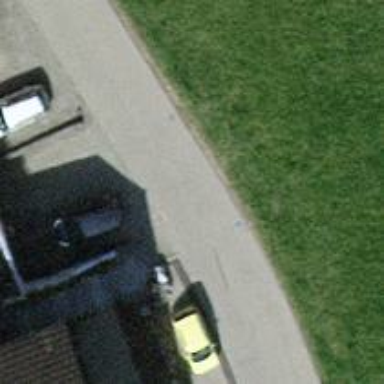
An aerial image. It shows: Asphalt road in residential area.